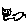
Label: cat